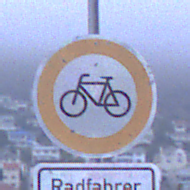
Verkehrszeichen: VerbotRadverkehr
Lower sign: HinweisDurchVerbaleAngabe3
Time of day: SunriseSunset
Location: Outdoor (Urban)
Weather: Overcast
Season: NotSpecified
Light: Natural